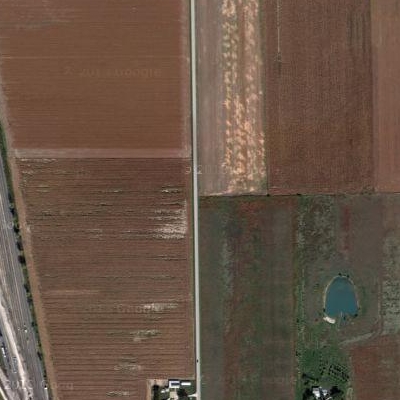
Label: Field